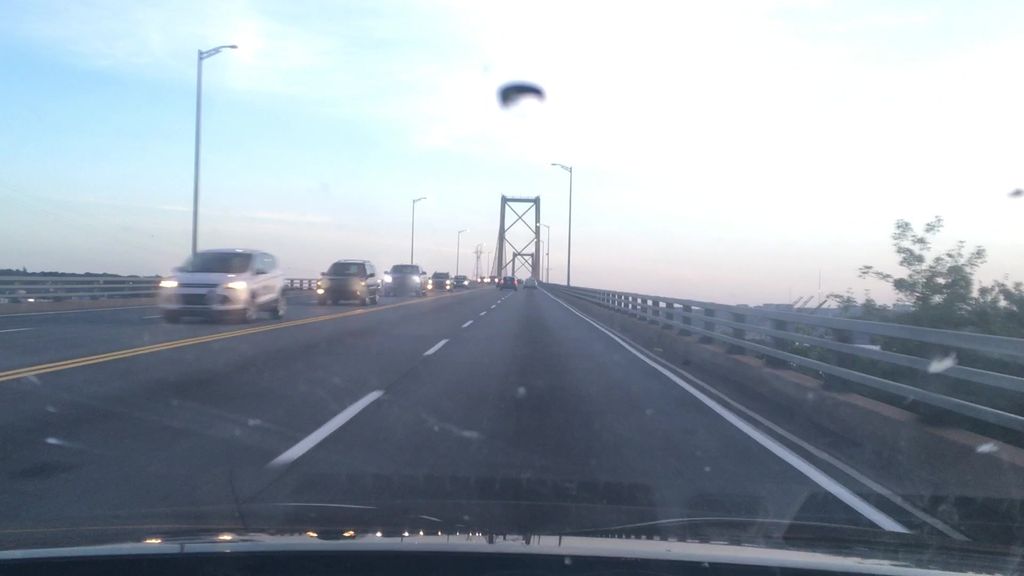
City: halifax